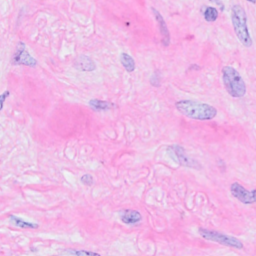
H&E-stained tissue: Breast